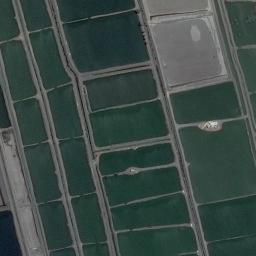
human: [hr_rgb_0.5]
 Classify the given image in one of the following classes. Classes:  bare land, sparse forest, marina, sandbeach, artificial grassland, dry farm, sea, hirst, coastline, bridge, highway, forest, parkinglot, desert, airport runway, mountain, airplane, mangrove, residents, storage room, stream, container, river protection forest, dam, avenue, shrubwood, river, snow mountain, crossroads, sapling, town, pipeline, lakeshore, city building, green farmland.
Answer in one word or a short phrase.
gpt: green farmland